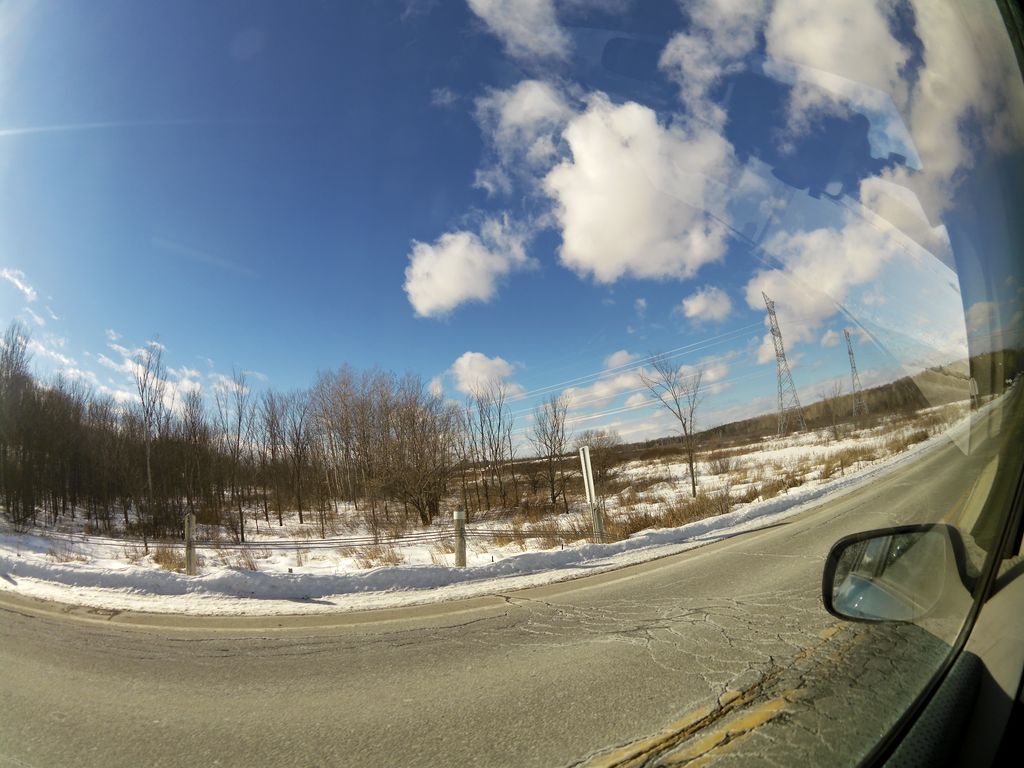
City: ottawa-gatineau